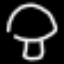
Label: mushroom